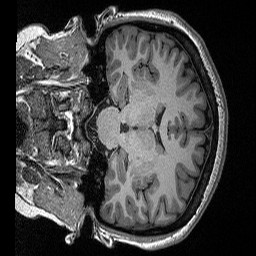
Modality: T1w
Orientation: coronal
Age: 26
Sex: female
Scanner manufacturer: siemens
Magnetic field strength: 3 T
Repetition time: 2.3 s
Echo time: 0.00298 s